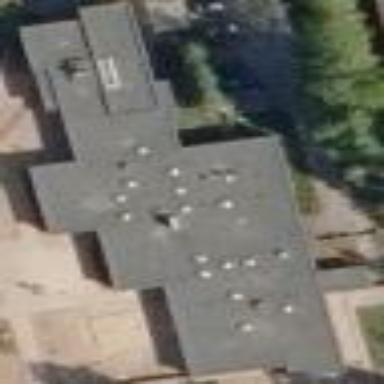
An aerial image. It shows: Building with flat roof.